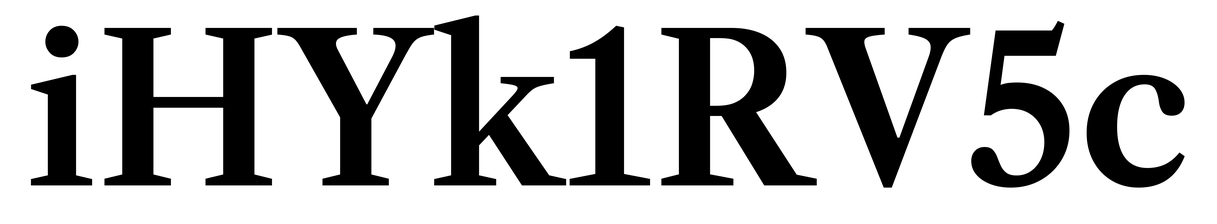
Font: LibreCaslonText_SemiBold